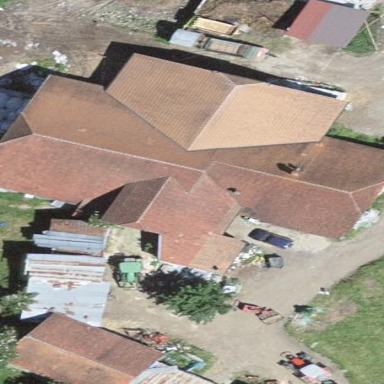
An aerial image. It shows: Farm building.